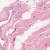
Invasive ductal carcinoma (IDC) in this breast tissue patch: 0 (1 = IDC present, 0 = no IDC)